Question: I know got error "The truth value of a Series is ambiguous. Use a.empty, a.bool(), a.item(), a.any() or a.all()." when compare series and integer but I can't fix this problem.
function return series, integer or -1,-1. Now, I store the first element cari() to recom on function. If cari return -1,-1 and I have condition recom==-1 there is no problem there. But I got problem when recom is a series and I compare it with -1. I want when I compare series with -1 (integer) is False but I don't get it. Anyone can help me fix my code? Thank you.

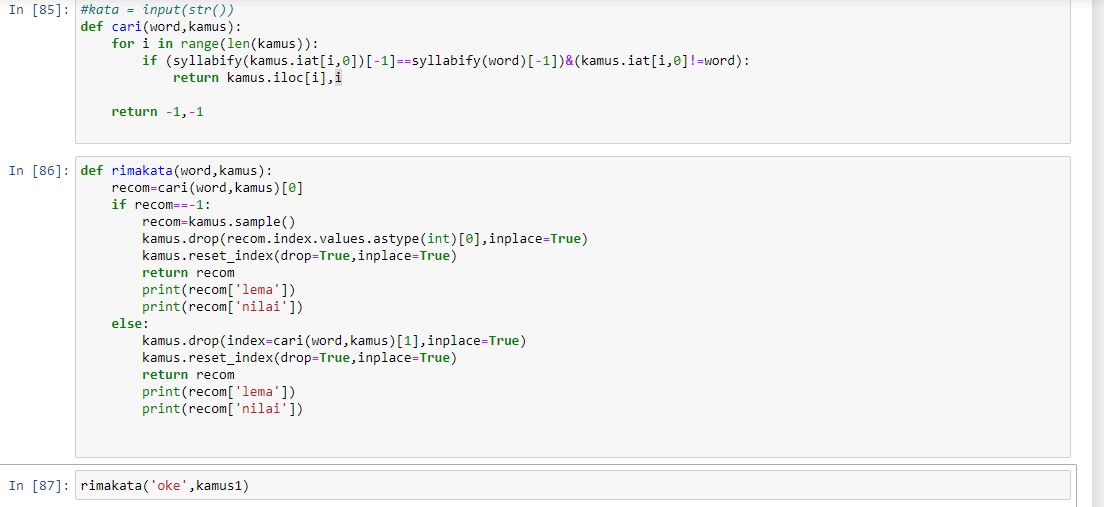
Answer: Refactor your code to something like this:
'''
def cari(word, kamus):
# ...
return None
'''
'''
def rimkata(word, kamus):
recom = cari(word, kamus)
if recom is None:
# ...
else:
recom = recom[0]
# ...
'''
Also, you have 'print' statements after 'return', so they won't work unless you move them up.